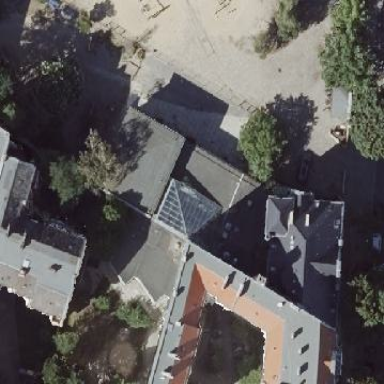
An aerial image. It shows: Kindergarten building.